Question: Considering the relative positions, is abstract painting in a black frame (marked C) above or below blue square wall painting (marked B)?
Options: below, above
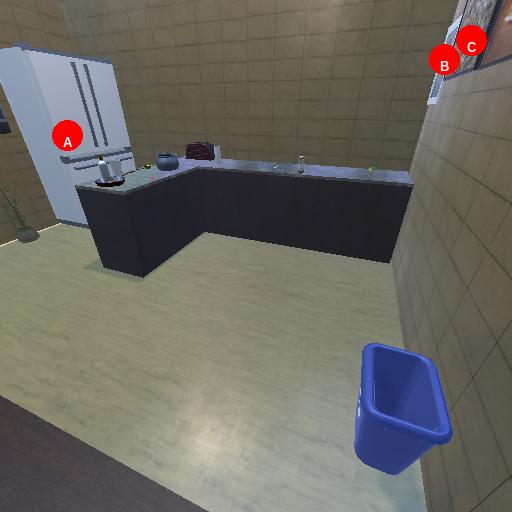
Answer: below